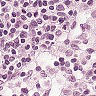
Metastatic tissue present: no